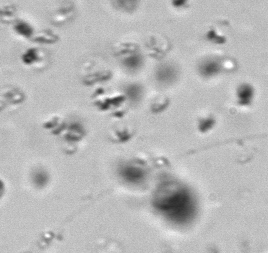
Label: Phaeocystis